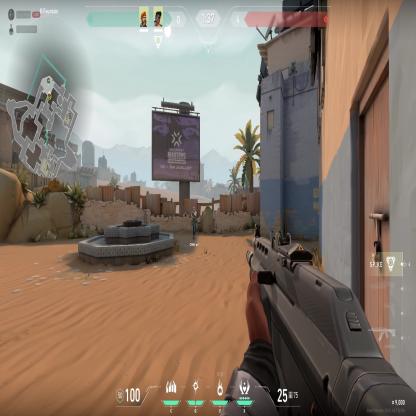
Label: teammate